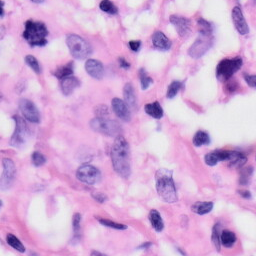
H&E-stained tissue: Skin